Question: I'm following <URL> library to add drag - drop functionality my listview. Everything is fine when moving first item to second place. But when I move the listview first element to third place app crashes. In order to explain my situation I've added image. All I think it is caused at Swap items line but i think my code right. When I try to replace first item to third item, app is crashing. Any help will be valuable for me. Thanks for helpings.

Here is my adapter code.
'''
public class NavigationDrawerListViewAdapter extends BaseAdapter implements Communicator,Swappable{
private LayoutInflater mInflater;
public ArrayList<NavigationDrawerFragment.ListItem> myItems;
public NavigationDrawerListViewAdapter(Context activity, ArrayList<NavigationDrawerFragment.ListItem> listItemElements) {
mInflater = (LayoutInflater) activity.getSystemService(
Context.LAYOUT_INFLATER_SERVICE);
myItems = listItemElements;
}
@Override
public int getCount() {
return myItems.size();
}
@Override
public NavigationDrawerFragment.ListItem getItem(int position) {
return myItems.get(position);
}
@Override
public long getItemId(int position) {
return myItems.get(position).hashCode();
}
@Override
public boolean hasStableIds(){
return true;
}
@Override
public View getView(final int position, View convertView, final ViewGroup parent) {
View v = convertView;
final ViewHolder holder;
final NavigationDrawerFragment.ListItem i = myItems.get(position);
if (i != null) {
holder = new ViewHolder();
convertView = mInflater.inflate(R.layout.navigation_drawer_listview_simple, null);
holder.text = (TextView) convertView.findViewById(R.id.textView123);
holder.text.setText(i.textdata);
convertView.setTag(holder);
parent.setTag(holder);
holder.text.setTag(position);
}
return convertView;
}
@Override
public void respond(String name) {
}
@Override
public void sendData(String url, String type) {
}
@Override
public void sendMapValues(Geometry featureGeometry, Symbol featureSymbol, Object featureAttrValues) {
//doinNothing
}
@Override
public void swapItems(int i, int i2) {
NavigationDrawerFragment.ListItem obj1 = myItems.get(i);
myItems.remove(i);
myItems.add(i2,obj1);
this.notifyDataSetChanged();
}
class ViewHolder {
TextView text;
}
}
'''
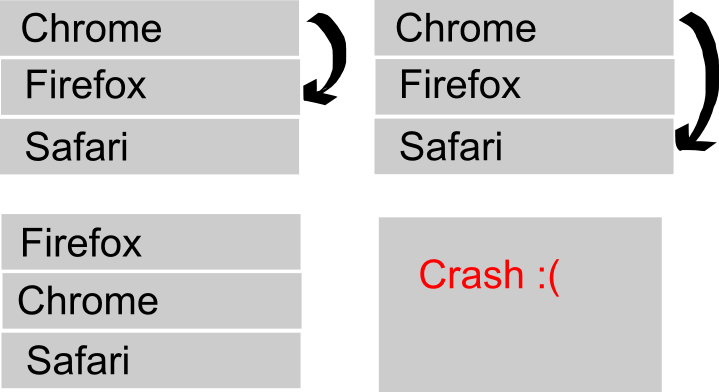
Answer: I think your code keeps adding the first item to the second position, but the second item gets removed. This happens internally in the ArrayList, not in the GUI.
I suggest a technique that just swaps the two items, basic swapping using a temporary object. This time the temp is obj1.
Sample code using your style:
'''
public void swapItems(int i, int i2) {
NavigationDrawerFragment.ListItem obj1 = myItems.get(i);
myItems.set(i, myItems.get(i2);
myItems.set(i2, obj1);
}
'''
Note: I am using the method instead of add().